Chest X-ray. View position: PA
Patient age: 55
Patient sex: M
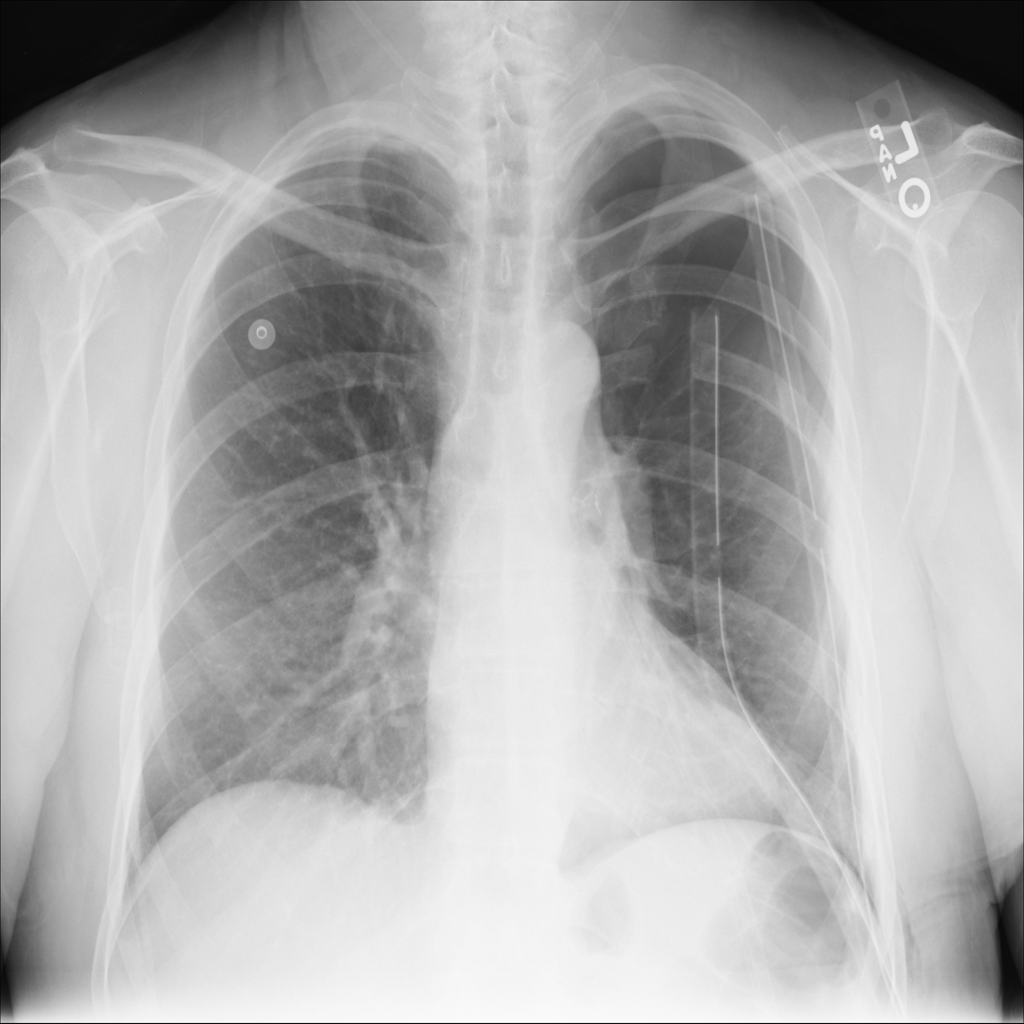
Finding: Pneumothorax